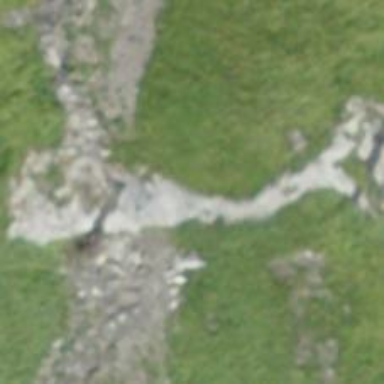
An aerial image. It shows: Natural cliff.